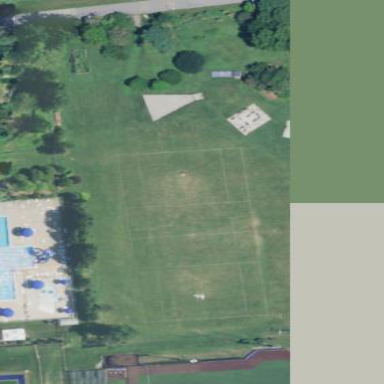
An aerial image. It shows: Multi-sport recreation ground.